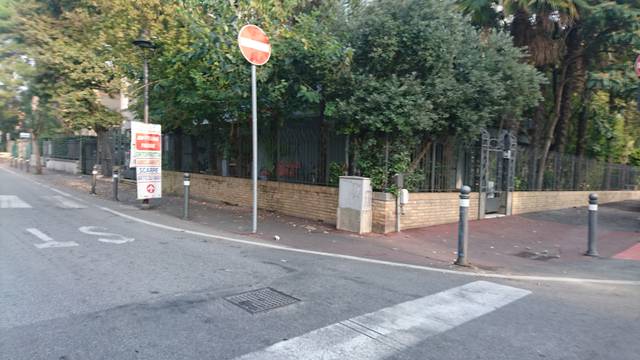
Region: Italy
Coordinates: 44.06, 12.573